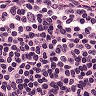
Metastatic tissue present: no